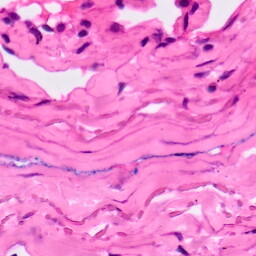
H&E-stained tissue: Lung